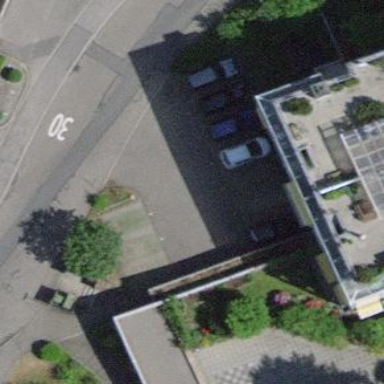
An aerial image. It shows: Parking area with surface.